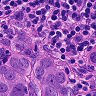
Metastatic tissue present: yes